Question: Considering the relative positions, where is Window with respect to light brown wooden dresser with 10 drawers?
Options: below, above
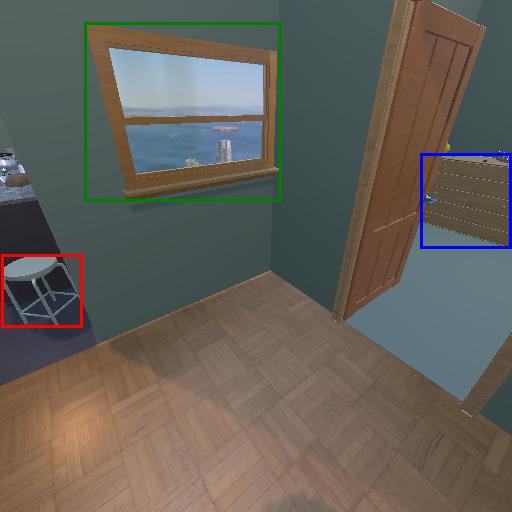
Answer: below